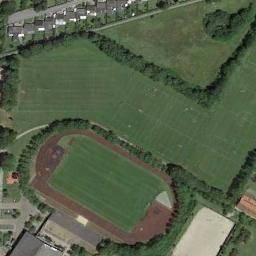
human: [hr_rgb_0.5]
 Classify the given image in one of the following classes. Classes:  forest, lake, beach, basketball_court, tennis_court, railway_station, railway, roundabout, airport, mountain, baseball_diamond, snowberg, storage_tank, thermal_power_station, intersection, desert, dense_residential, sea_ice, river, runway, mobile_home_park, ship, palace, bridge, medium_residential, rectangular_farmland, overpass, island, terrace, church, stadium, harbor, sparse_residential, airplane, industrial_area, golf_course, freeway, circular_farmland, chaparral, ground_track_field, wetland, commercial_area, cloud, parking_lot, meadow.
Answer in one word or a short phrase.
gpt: ground_track_field